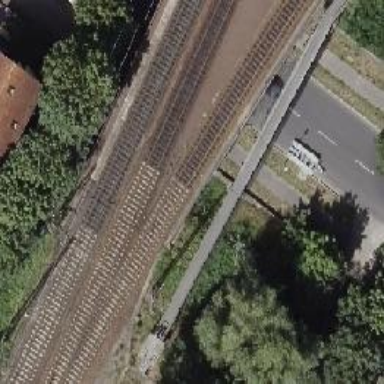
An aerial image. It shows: Railway with electrified contact lines.